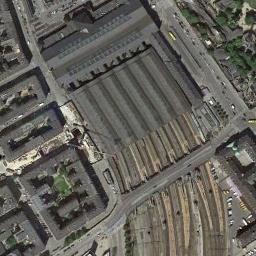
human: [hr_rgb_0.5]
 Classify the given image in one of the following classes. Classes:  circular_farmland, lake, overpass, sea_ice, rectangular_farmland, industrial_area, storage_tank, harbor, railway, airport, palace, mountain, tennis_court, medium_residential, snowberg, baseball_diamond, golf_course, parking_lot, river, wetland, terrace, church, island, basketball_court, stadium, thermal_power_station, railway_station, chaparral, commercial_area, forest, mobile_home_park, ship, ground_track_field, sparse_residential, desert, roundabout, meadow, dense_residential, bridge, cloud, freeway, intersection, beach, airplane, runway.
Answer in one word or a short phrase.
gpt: railway_station